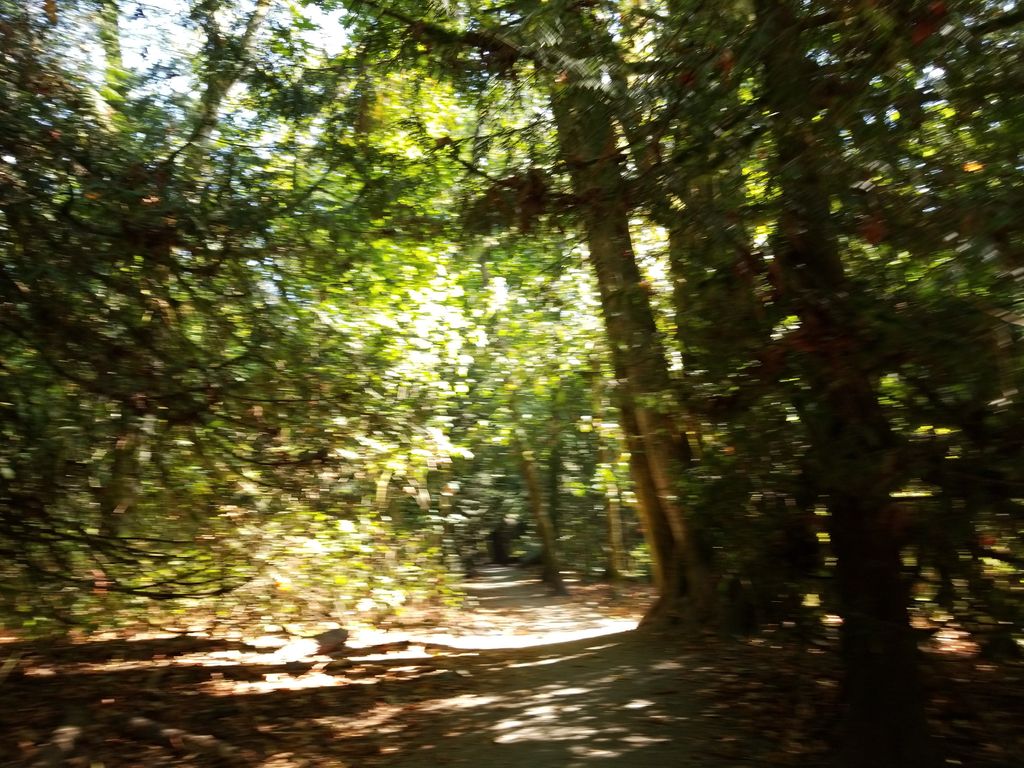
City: vancouver